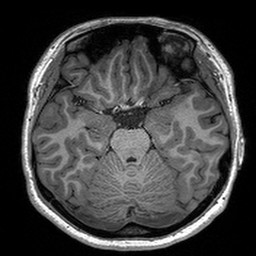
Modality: T1w
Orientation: coronal
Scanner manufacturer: siemens
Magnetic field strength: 3 T
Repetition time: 2.3 s
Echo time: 0.00298 s